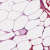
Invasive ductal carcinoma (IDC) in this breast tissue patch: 0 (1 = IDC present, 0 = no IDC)